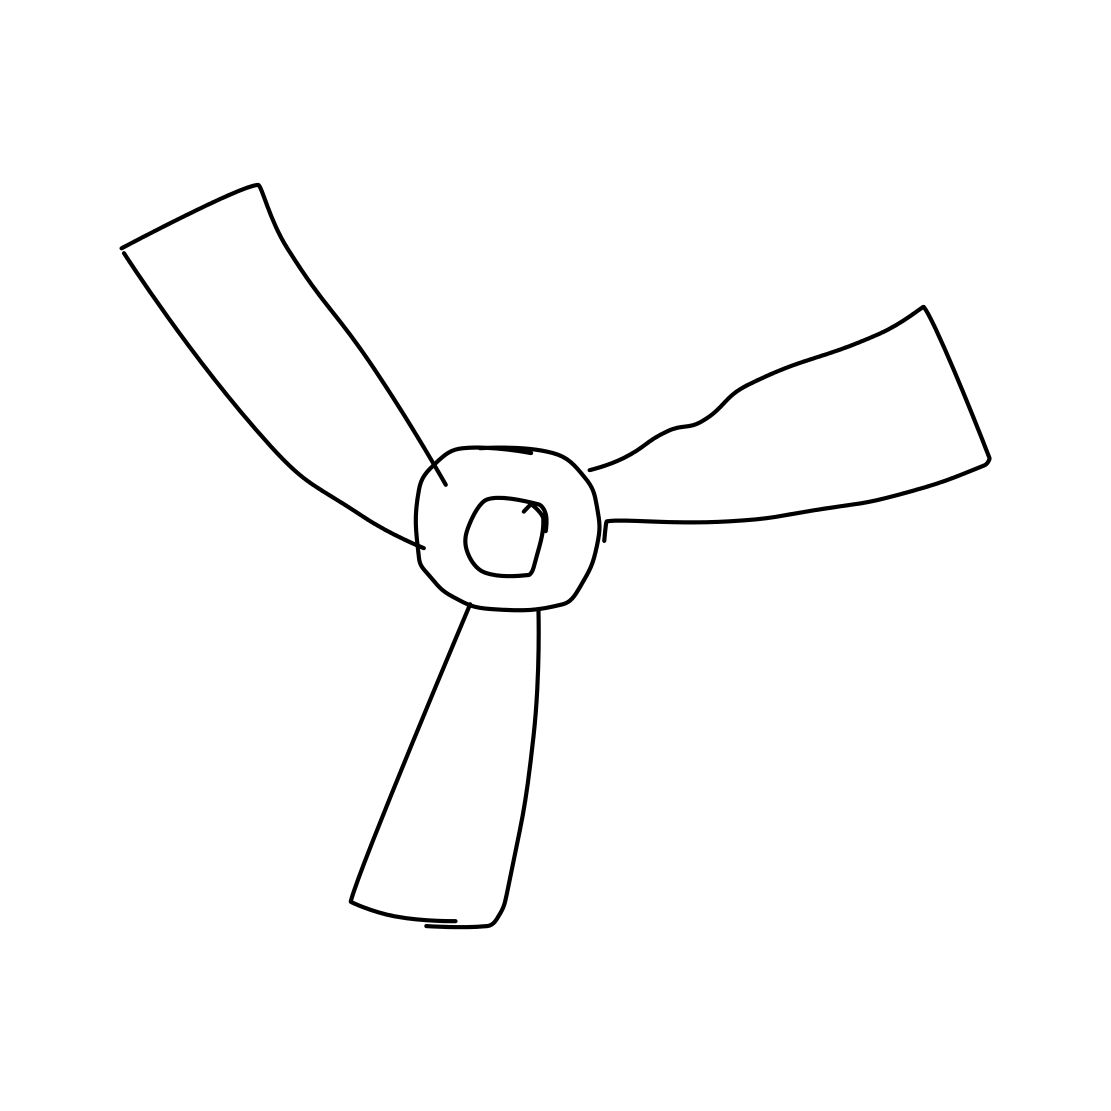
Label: fan